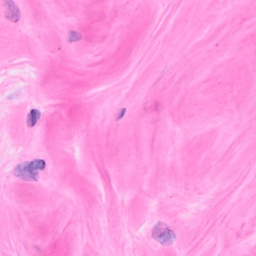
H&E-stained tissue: Breast